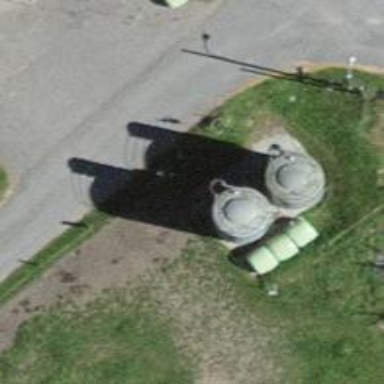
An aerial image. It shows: Silo.